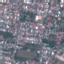
Label: Residential